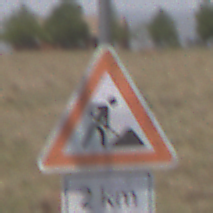
Verkehrszeichen: Arbeitsstelle
Zusatzzeichen unten: Entfernungsangaben2
Umgebung: Outdoor, Nature
Tageszeit: Midday
Wetter: PartlyCloudy
Licht: Natural
Jahreszeit: NotSpecified
Kontrast: HighContrast